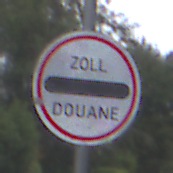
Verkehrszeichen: Zollstelle
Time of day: MorningAfternoon
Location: Outdoor (Urban)
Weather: Overcast
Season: NotSpecified
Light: Natural